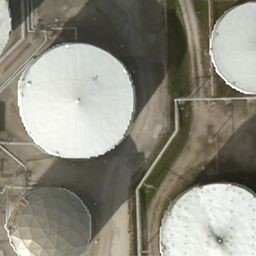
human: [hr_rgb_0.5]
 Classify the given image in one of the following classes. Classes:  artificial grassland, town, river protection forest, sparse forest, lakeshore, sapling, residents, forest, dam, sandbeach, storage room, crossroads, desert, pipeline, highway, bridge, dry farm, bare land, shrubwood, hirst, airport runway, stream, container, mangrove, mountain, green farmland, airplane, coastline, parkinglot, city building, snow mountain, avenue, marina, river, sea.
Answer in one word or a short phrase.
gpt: storage room